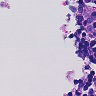
Metastatic tissue present: no